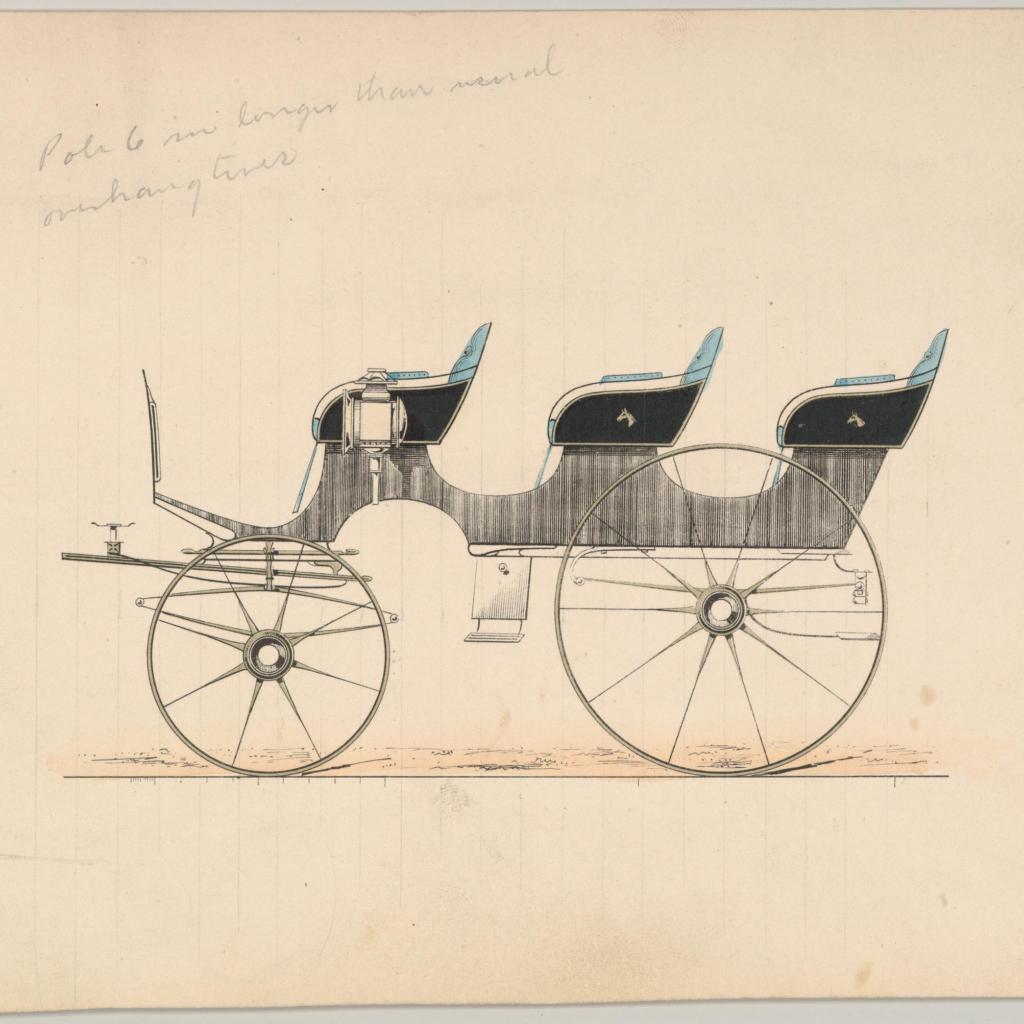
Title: Excursion Wagon
Object type: Print
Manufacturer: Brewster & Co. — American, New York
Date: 1850–70
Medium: Hand-colored engraving with gum arabic
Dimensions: sheet: 6 3/16 x 8 5/8 in. (15.7 x 21.9 cm)
Classification: Prints
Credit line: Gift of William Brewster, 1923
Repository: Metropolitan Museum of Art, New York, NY